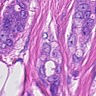
Metastatic tissue present: yes